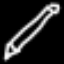
Label: pencil